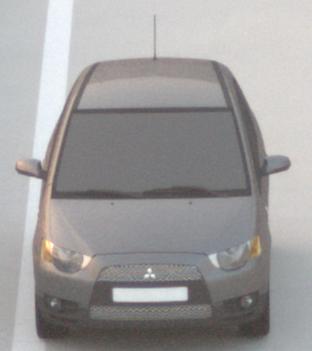
Make: Mitsubishi
Model: Colt 1.1
Detailed model: Colt (VI)
Model produced from: 2008/11
Model produced until: 2010/10
Doors: 3
Color: gray
Road condition: dry road
Daytime: dawn
Contrast: low contrast